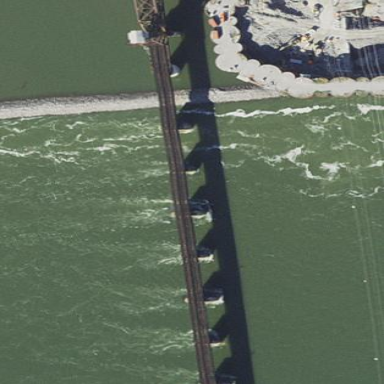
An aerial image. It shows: Man-made bridge.